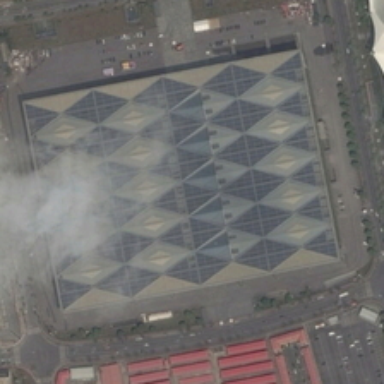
The center is a red square structure, a total of four layers .